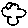
Label: cloud